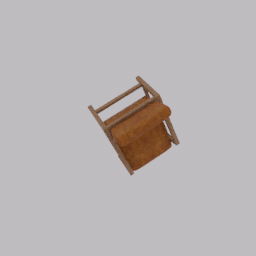
Label: furniture